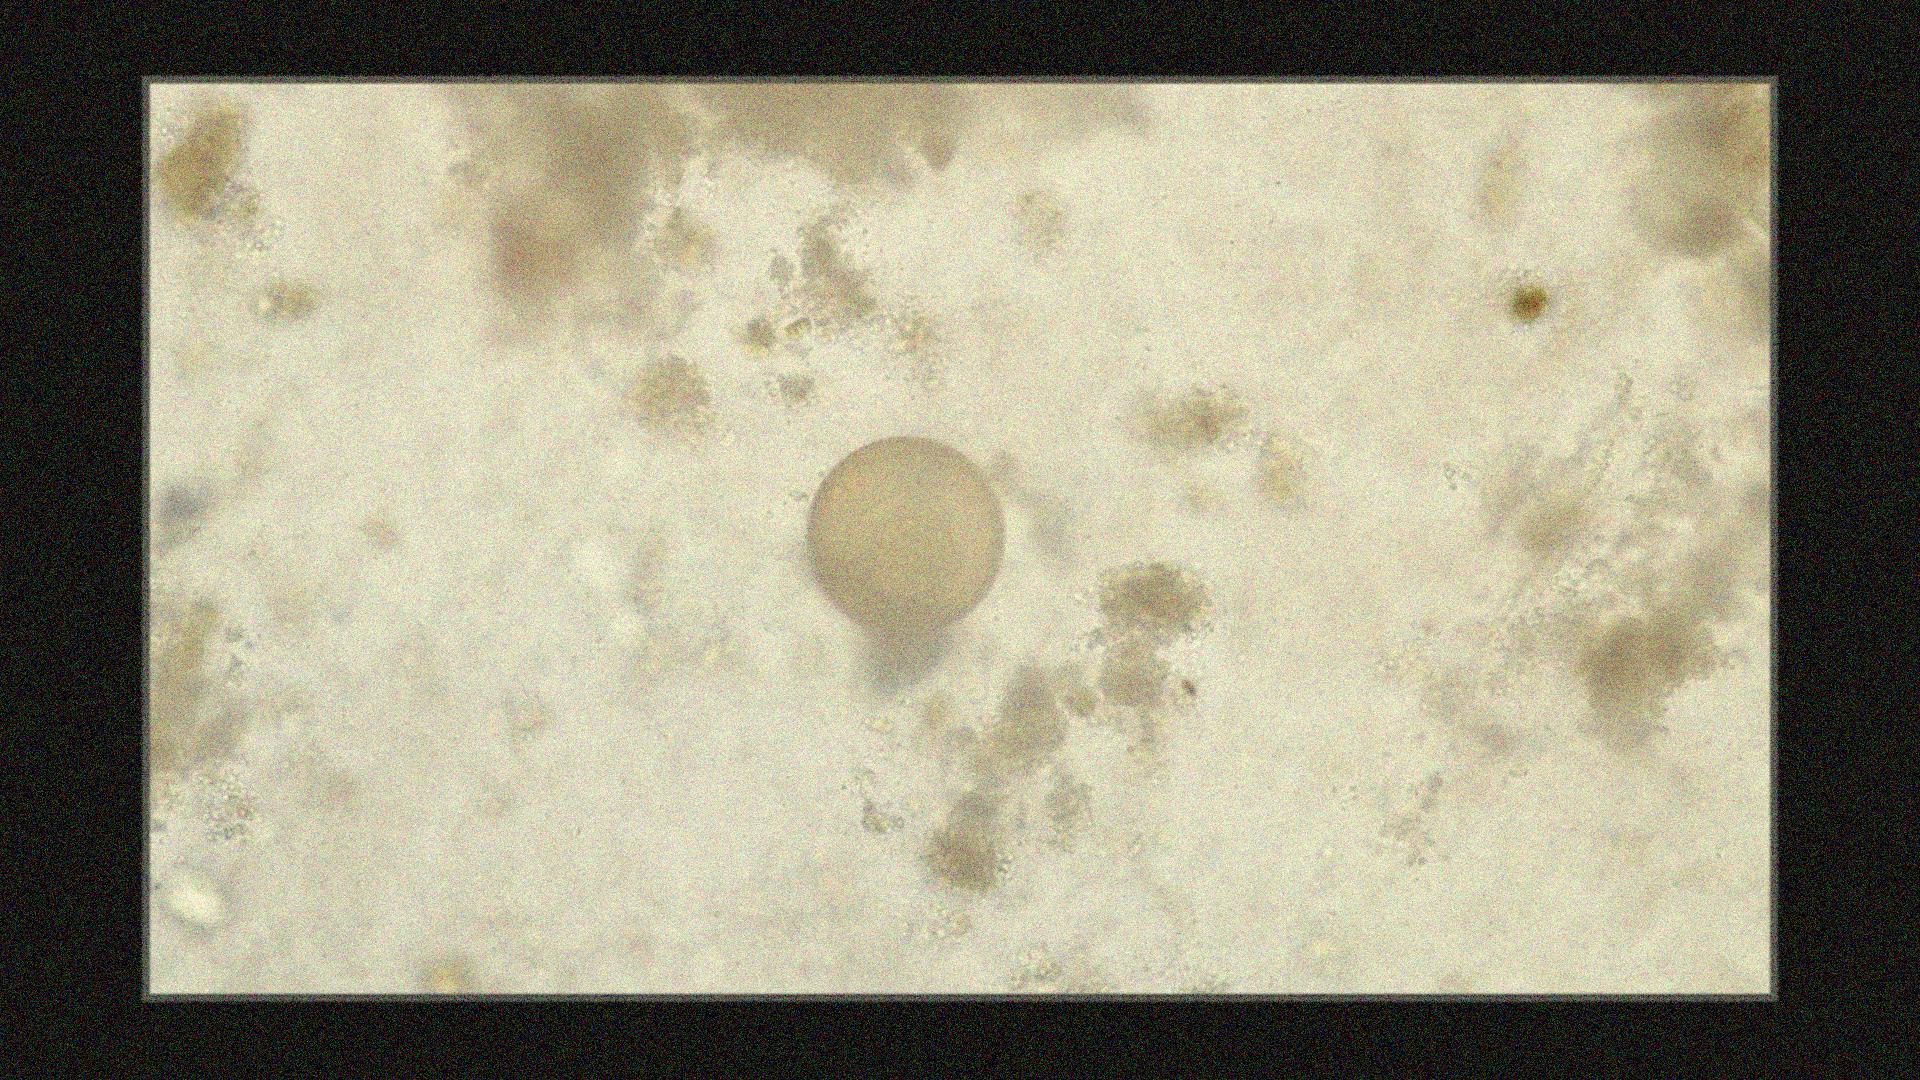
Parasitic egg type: Hymenolepis diminuta